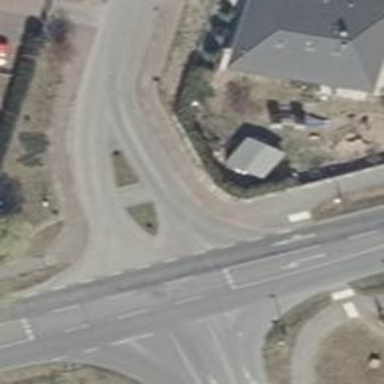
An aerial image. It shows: Unmarked crossing with pedestrian island.